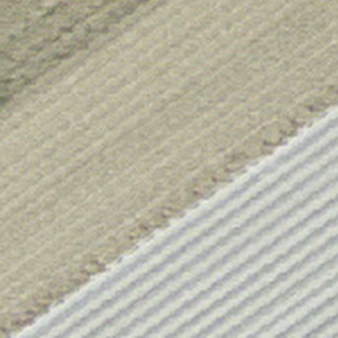
Label: other